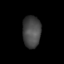
Tissue: skin
Cell type: Epithelial cells
Senescence score: 0.8451
Nuclear area (px): 564
Mean DAPI intensity: 71.066